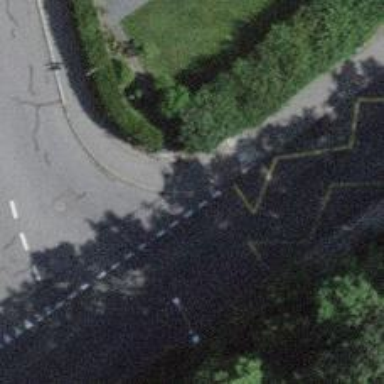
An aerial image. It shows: Kerb barrier.